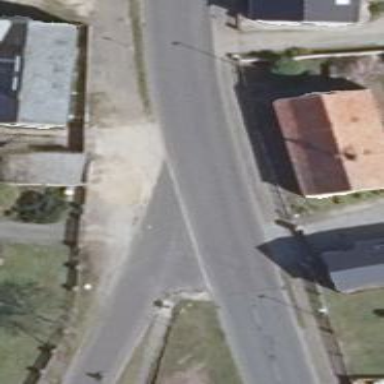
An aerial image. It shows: Road with "give way" sign.